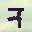
Label: 7